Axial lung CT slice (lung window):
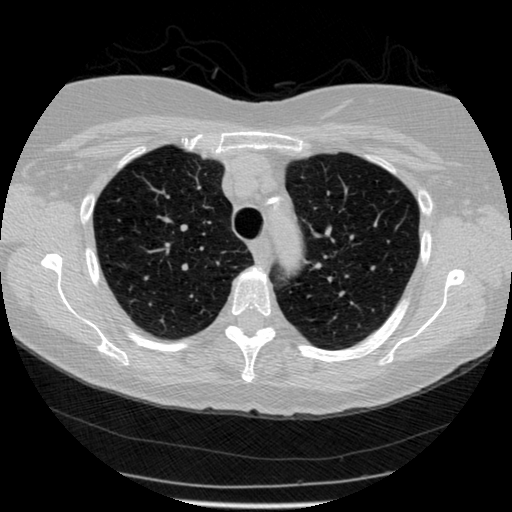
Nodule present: no